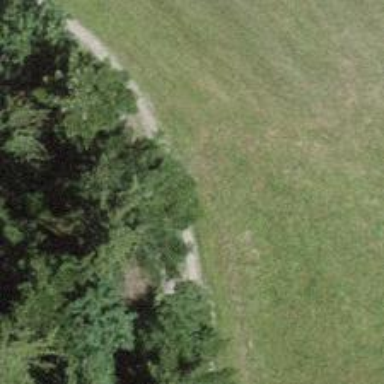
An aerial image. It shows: Path on the ground.